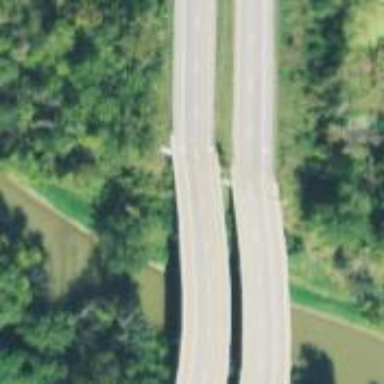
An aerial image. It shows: Bridge over trunk highway expressway.